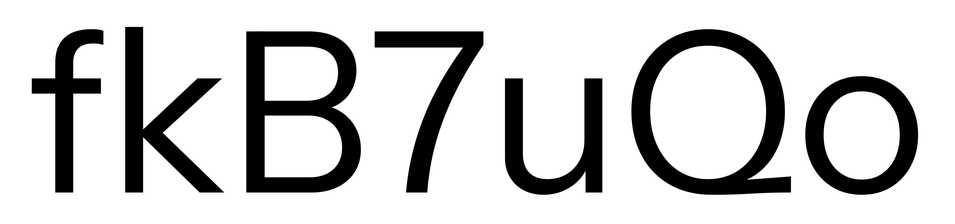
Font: InstrumentSans_Regular